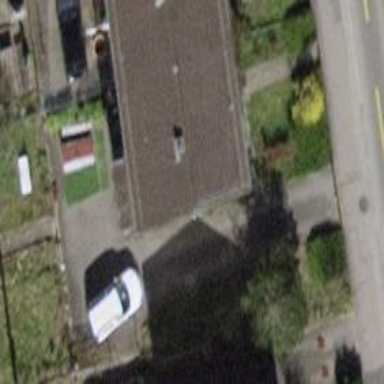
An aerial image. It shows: Semi-detached house with gabled roof oriented across the building.